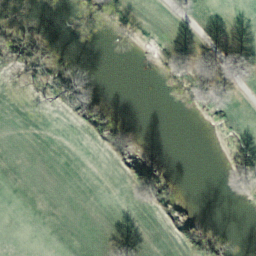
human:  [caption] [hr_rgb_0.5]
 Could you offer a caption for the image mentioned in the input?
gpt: A river with two rows of trees on both banks of the river .

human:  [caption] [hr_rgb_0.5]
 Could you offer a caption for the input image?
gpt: There are two rows of trees on both banks of the river with grass on the ground .

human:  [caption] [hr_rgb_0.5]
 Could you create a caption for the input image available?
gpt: It is a river with two rows of trees on both banks of the river .

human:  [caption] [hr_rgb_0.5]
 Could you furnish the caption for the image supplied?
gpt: There are two rows of trees on both banks of the river .

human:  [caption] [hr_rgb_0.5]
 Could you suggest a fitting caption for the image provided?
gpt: A river go through the area with two rows of trees on both banks of the river and grass on the ground .